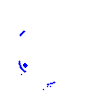
Particle: pion